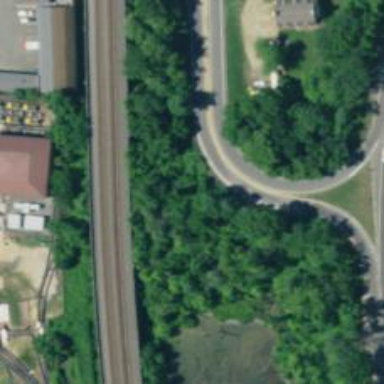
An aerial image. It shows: Asphalt road with primary link designation.